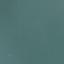
Land use / land cover class: SeaLake